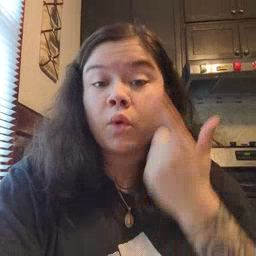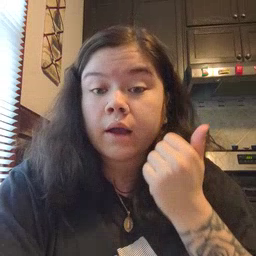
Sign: cry